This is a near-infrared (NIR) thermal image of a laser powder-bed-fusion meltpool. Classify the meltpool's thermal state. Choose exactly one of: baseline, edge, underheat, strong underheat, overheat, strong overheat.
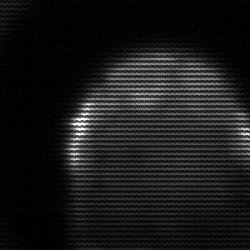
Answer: edge